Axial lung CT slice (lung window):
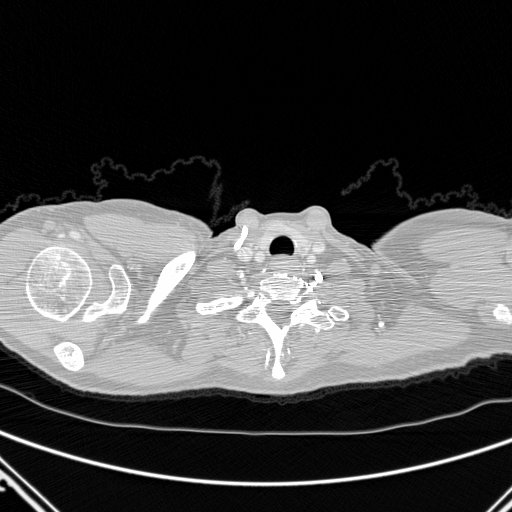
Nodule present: no